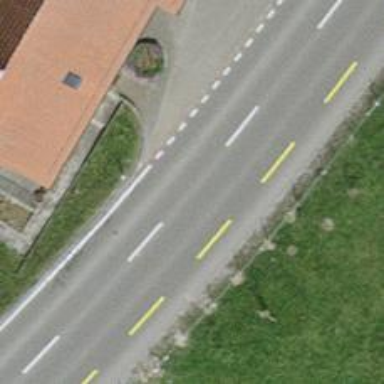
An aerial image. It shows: Secondary road with asphalt surface. There is dedicated cycle lane on the left side.